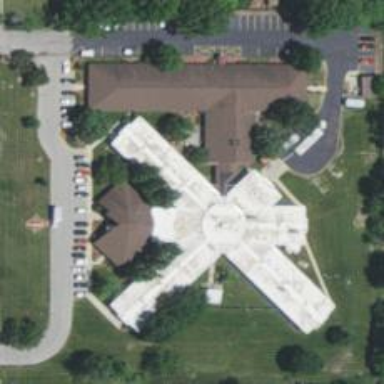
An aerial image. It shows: Nursing home.